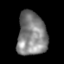
Tissue: lung
Cell type: Others
Senescence score: 0.1908
Nuclear area (px): 1250
Mean DAPI intensity: 129.813